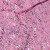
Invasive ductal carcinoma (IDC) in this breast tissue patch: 0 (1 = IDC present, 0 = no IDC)